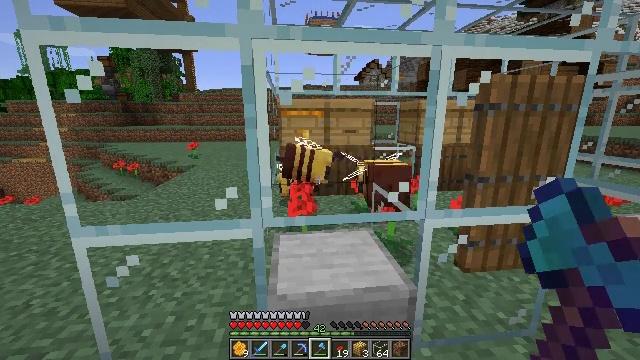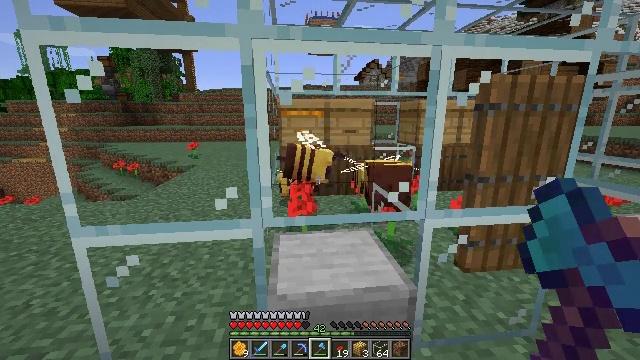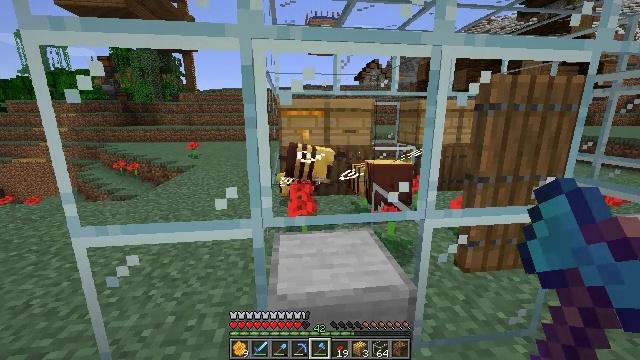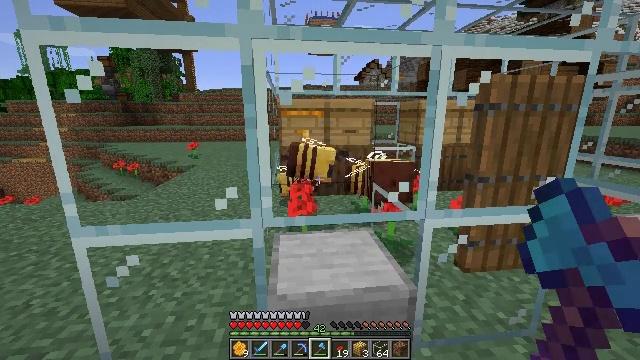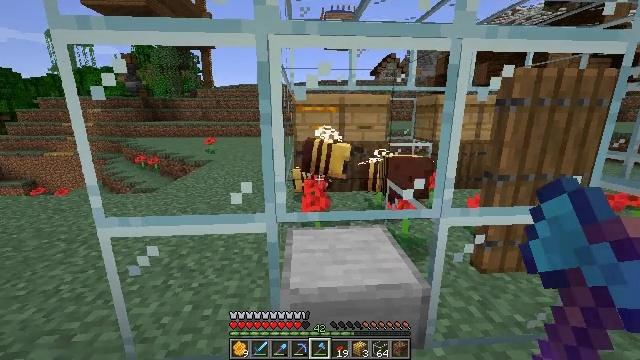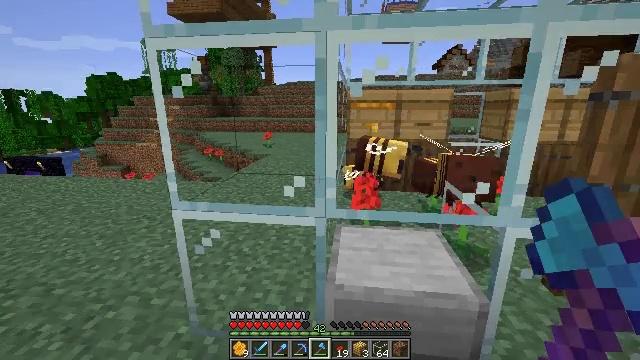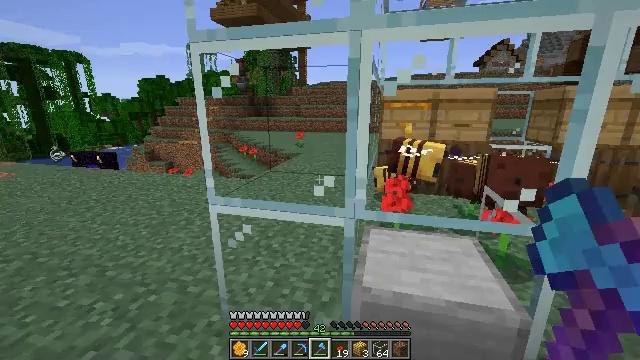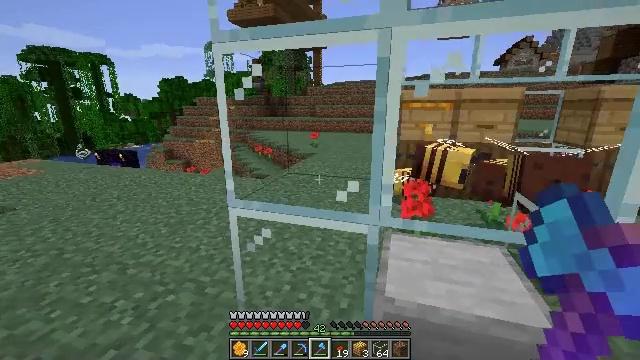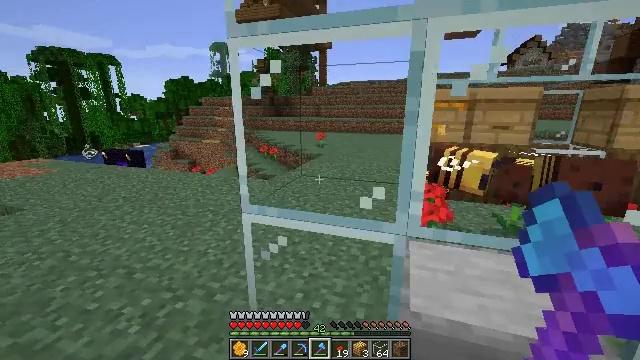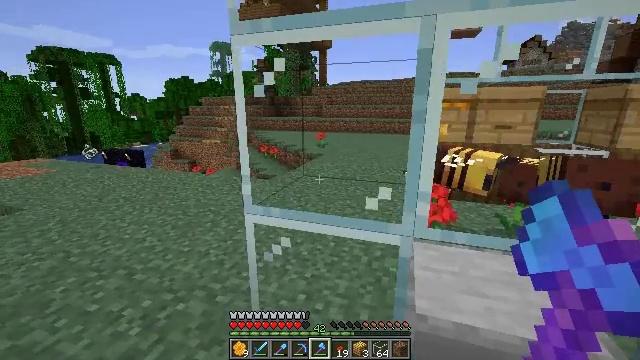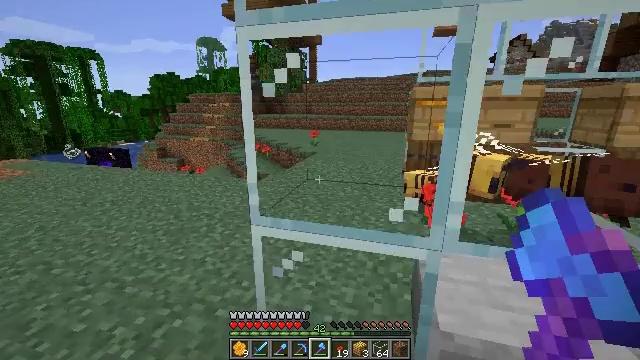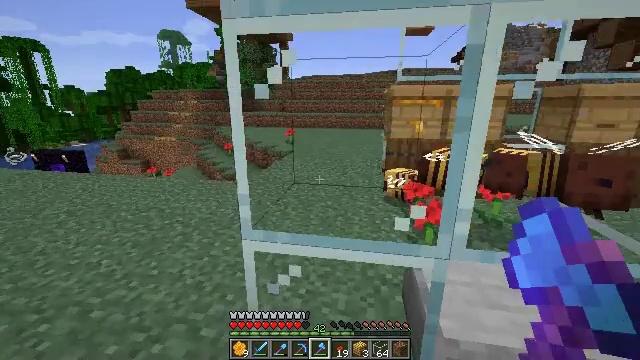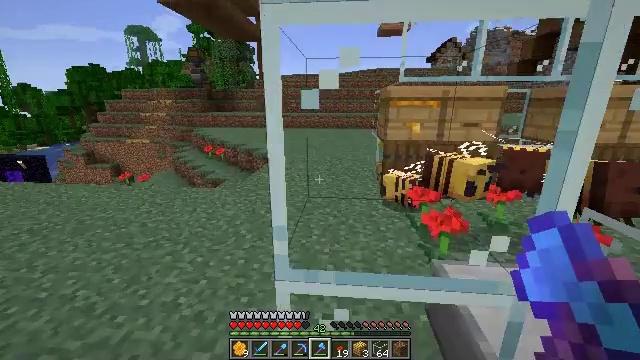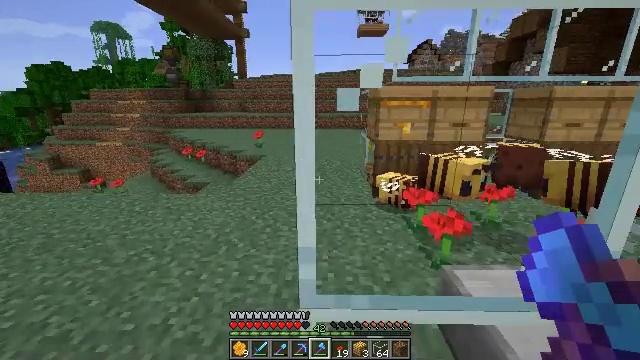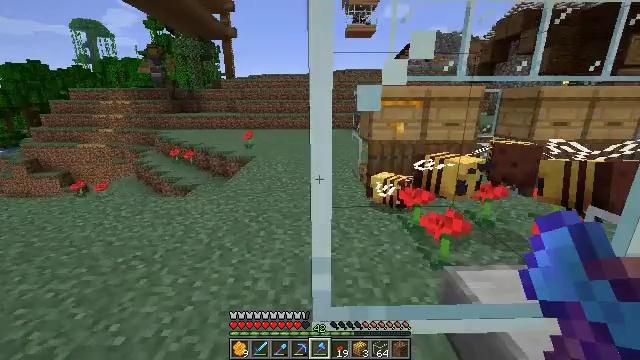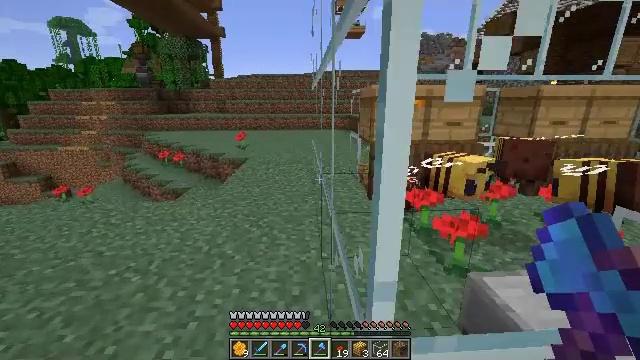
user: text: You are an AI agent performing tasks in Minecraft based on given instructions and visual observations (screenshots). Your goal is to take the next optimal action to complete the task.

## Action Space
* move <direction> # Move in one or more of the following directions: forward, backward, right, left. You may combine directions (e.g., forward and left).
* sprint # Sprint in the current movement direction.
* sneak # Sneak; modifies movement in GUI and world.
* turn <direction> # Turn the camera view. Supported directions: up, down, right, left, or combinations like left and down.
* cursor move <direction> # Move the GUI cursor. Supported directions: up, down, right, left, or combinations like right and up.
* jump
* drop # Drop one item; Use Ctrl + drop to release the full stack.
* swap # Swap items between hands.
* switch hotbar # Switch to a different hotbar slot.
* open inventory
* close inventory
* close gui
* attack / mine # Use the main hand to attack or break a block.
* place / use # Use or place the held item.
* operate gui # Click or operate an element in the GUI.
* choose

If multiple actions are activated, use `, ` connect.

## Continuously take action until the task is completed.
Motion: motion action
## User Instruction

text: Break the poppy plant.
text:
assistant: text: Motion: attack / mine
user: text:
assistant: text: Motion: attack / mine
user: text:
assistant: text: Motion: attack / mine
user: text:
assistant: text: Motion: turn left, attack / mine
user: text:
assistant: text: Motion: turn left, attack / mine
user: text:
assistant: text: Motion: turn left, attack / mine
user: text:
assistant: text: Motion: move forward and move left, turn left, attack / mine
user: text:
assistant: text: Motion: move forward and move left, attack / mine
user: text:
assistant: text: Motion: move forward and move left, attack / mine
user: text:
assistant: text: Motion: move forward and move left, turn right, attack / mine
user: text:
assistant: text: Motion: move forward and move left, turn right, attack / mine
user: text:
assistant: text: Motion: move forward and move left, turn right, attack / mine
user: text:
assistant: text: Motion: move forward and move left, turn right, attack / mine
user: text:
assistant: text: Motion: move forward and move left, turn right, attack / mine
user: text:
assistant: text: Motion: move forward and move left, turn right, attack / mine
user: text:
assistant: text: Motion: move forward and move left, turn right, attack / mine
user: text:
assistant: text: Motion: move forward and move left, turn right, attack / mine
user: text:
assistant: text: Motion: move forward and move left, turn right, attack / mine
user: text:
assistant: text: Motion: move forward and move left, turn right, attack / mine
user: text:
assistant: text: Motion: move forward and move left, turn right, attack / mine
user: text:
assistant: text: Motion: move forward and move left, turn right, attack / mine
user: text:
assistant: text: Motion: move forward and move left, turn right, attack / mine
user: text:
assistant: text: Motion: move forward and move left, turn right, attack / mine
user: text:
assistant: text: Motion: move forward and move left, turn right, attack / mine
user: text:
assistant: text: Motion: move forward and move left, turn right, attack / mine
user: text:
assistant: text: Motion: move forward and move left, turn right, attack / mine
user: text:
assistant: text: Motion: move forward and move left, turn right, attack / mine
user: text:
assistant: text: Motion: move forward and move left, turn right, attack / mine
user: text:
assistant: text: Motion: move forward and move left, turn right, attack / mine
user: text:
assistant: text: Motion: turn right, attack / mine